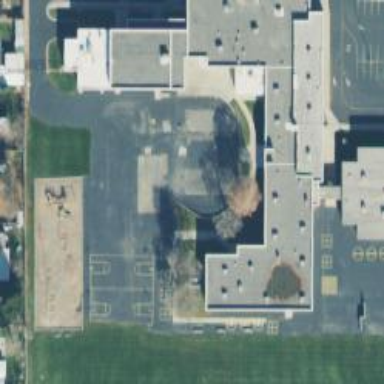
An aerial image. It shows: School building.